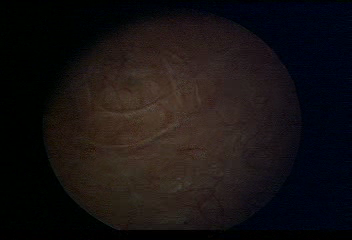
Modality: WLC
Class: Normal mucosa
Bladder cancer association: No